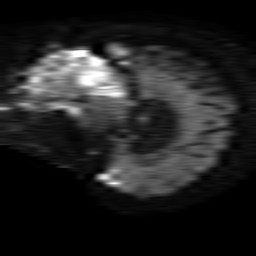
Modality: TRACE
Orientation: sagittal
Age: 74
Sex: female
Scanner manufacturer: philips
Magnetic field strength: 1.5 T
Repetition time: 4.6 s
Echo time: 0.08631 s